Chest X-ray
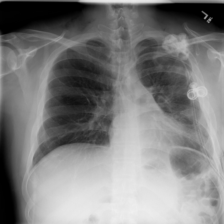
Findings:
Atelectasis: negative
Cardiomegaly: negative
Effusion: negative
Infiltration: negative
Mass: positive
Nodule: negative
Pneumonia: negative
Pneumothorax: positive
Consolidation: negative
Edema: negative
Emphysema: negative
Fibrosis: negative
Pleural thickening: negative
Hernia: negative